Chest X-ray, AP view. Patient: 25 years old, sex F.
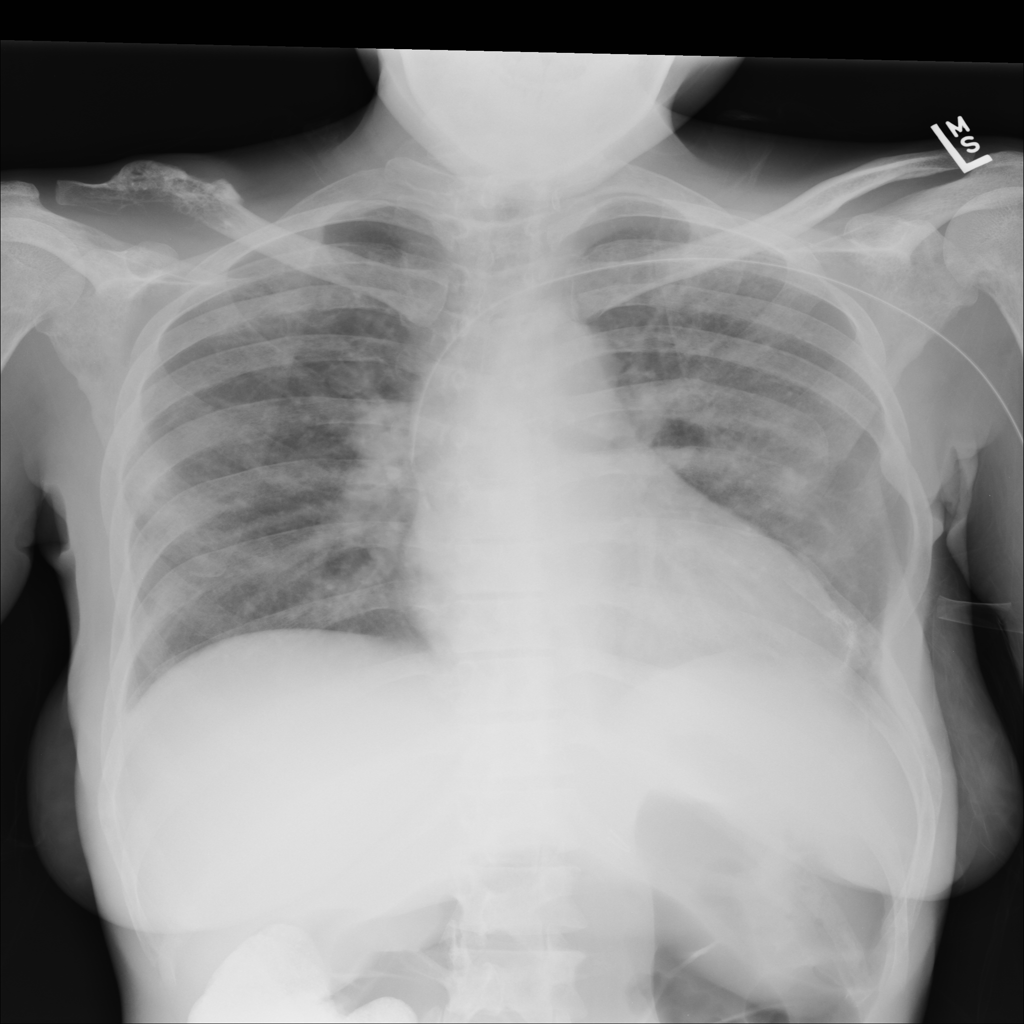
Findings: No Finding